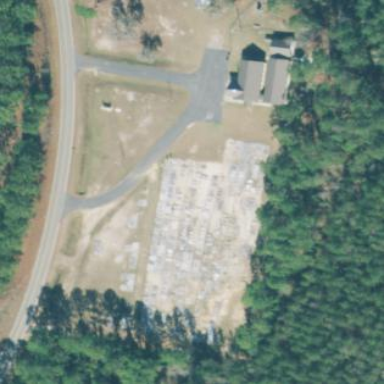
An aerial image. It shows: Grave yard.